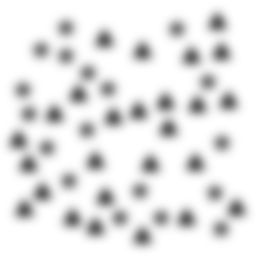
Squares: 0
Triangles: 26
Stars: 18
Total shapes: 44